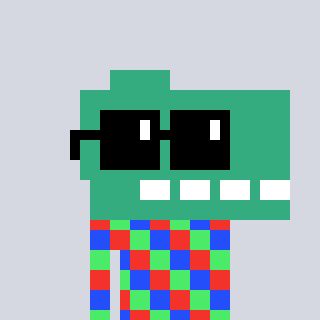
a pixel art character with square black sunglasses, a dino-shaped head and a green-colored body on a cool background